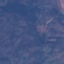
Label: HerbaceousVegetation